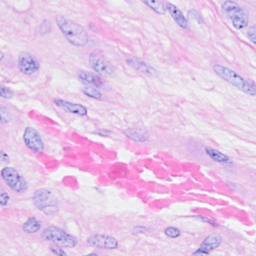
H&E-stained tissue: Breast